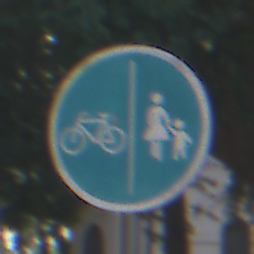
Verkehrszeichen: GetrennterRadUndGehwegRadwegLinks
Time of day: MorningAfternoon
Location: Outdoor (Suburban)
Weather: PartlyCloudy
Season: NotSpecified
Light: Natural